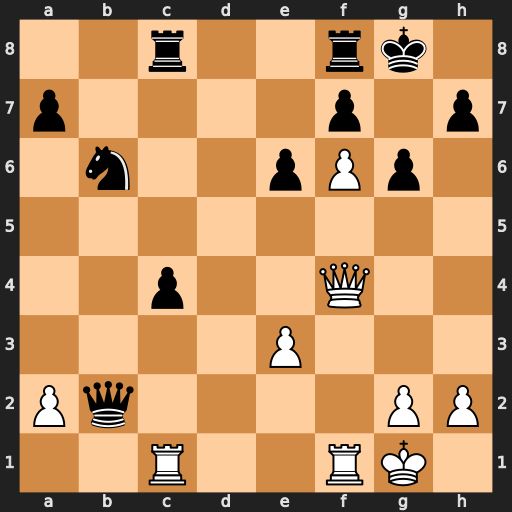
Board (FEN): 2r2rk1/p4p1p/1n2pPp1/8/2p2Q2/4P3/Pq4PP/2R2RK1
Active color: w
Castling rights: -
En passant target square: -
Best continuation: Qh6 Qxf6 Rxf6